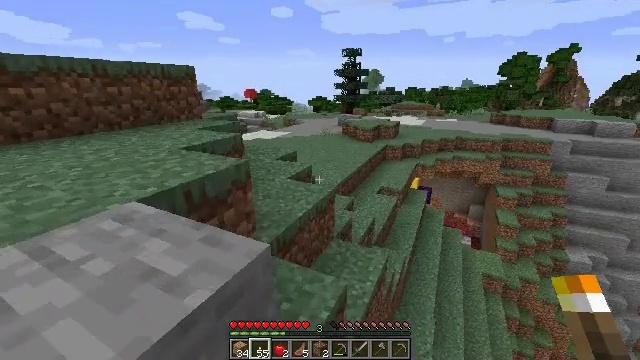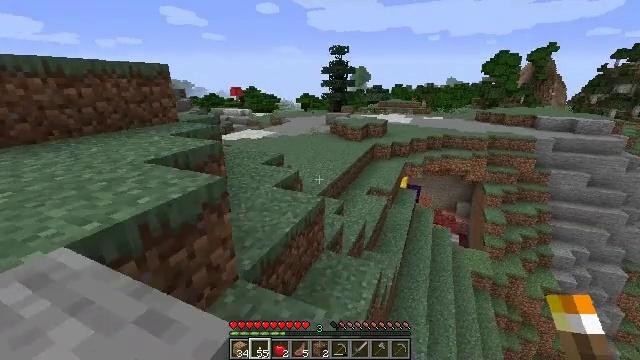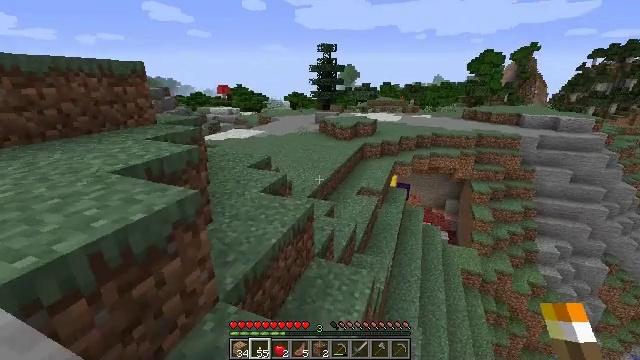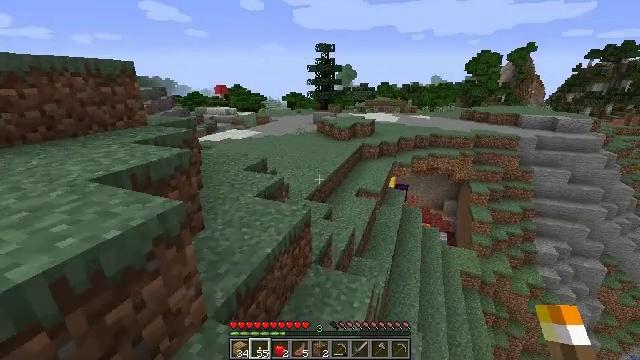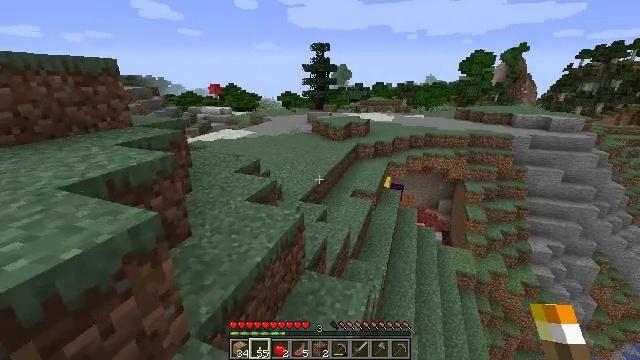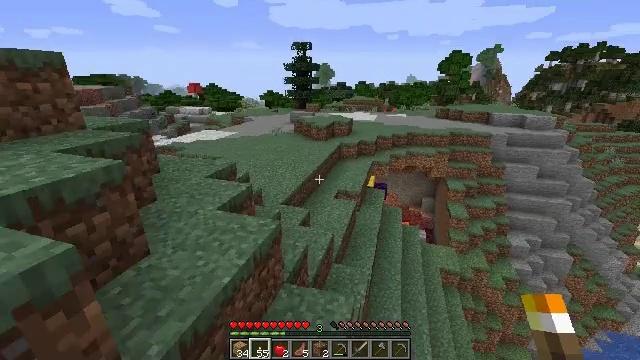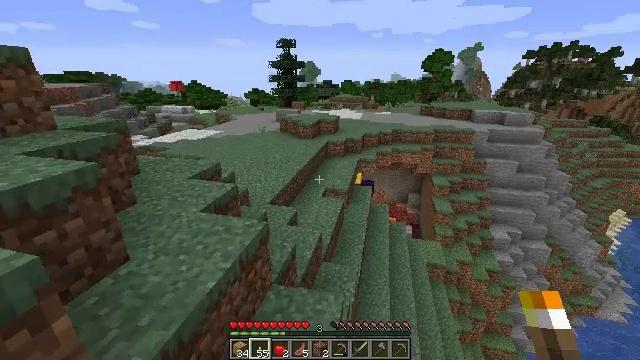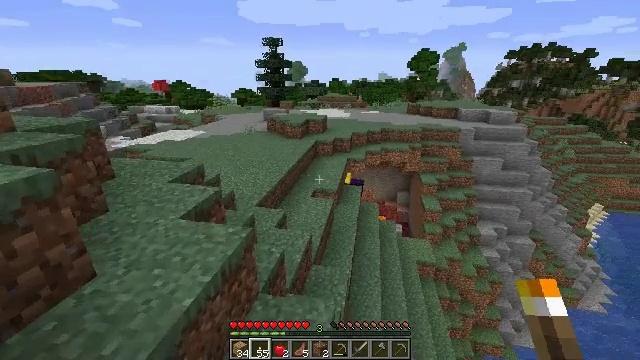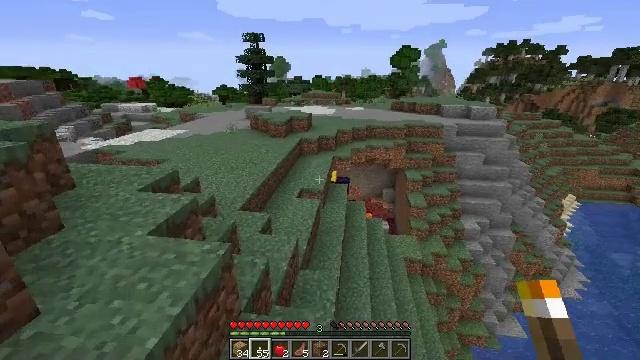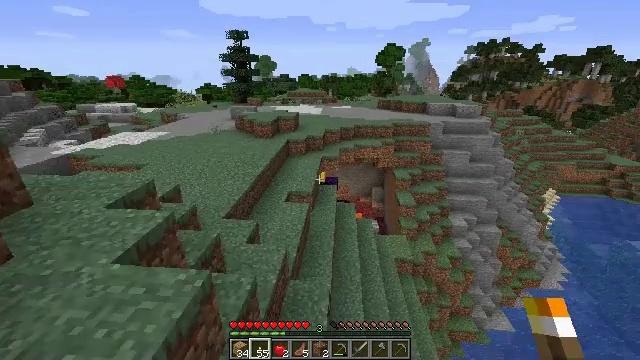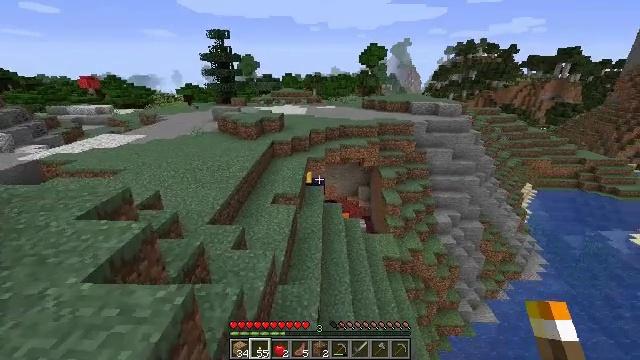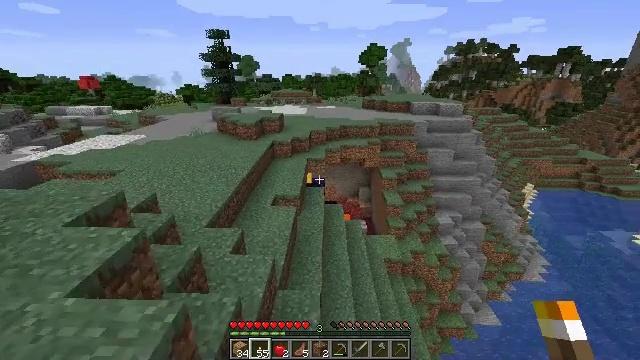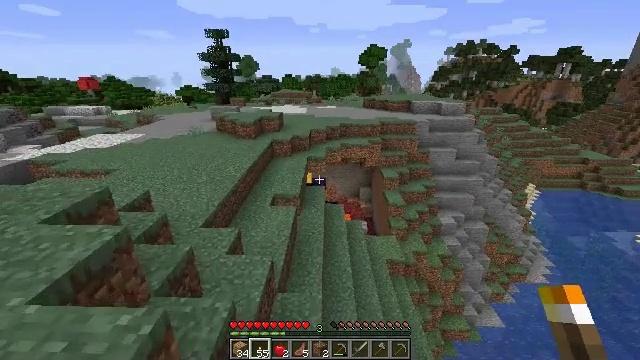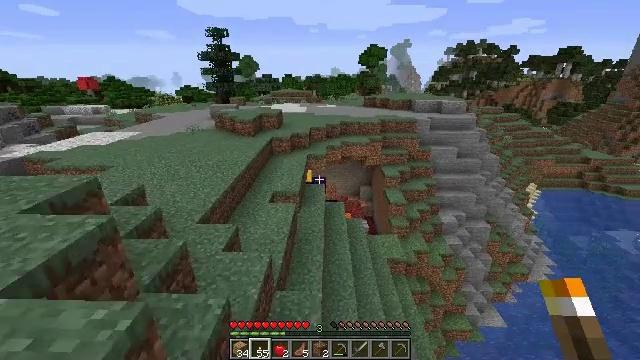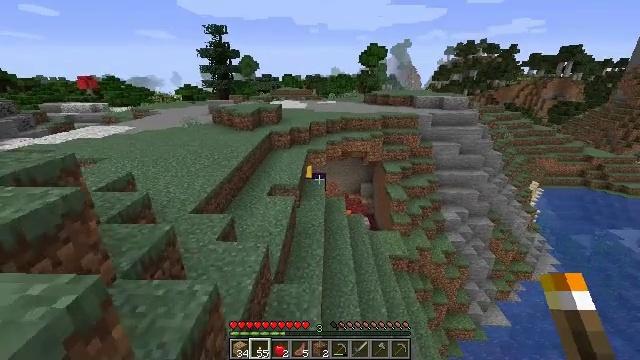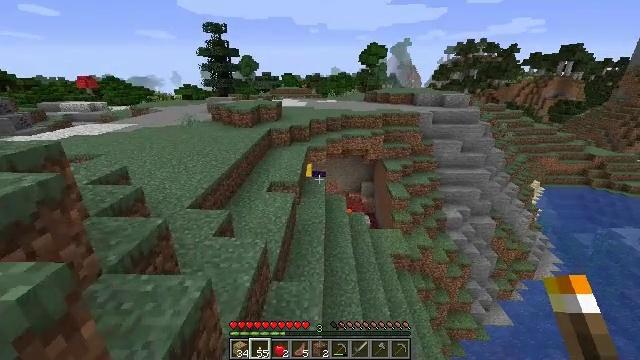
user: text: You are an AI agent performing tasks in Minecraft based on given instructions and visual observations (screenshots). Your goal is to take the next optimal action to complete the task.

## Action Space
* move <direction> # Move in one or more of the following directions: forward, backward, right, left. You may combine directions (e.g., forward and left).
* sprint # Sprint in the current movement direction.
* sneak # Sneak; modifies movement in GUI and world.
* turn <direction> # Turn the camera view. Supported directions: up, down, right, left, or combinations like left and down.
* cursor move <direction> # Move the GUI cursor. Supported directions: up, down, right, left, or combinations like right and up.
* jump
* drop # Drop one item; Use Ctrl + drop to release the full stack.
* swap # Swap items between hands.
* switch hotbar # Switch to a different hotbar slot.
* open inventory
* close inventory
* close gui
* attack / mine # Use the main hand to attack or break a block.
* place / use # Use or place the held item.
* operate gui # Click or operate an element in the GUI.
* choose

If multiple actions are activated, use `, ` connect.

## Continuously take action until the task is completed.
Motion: motion action
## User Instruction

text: Dig up netherrack with a pickaxe.
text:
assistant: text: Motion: move forward, turn right
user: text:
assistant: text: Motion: move forward, turn right
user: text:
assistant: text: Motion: move forward
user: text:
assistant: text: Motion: move forward, turn right
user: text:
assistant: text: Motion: move forward, turn right
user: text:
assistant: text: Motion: move forward, turn right
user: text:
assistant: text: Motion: move forward, turn right
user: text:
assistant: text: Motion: move forward, turn right
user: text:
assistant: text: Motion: move forward, turn right
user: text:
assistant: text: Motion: move forward, turn right
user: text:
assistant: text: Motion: move forward
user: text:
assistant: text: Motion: move forward
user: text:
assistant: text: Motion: move forward
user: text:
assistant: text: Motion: move forward
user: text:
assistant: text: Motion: move forward
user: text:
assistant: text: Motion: move forward
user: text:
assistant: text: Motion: move forward
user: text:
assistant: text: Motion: move forward
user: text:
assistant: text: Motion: move forward
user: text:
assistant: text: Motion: move forward
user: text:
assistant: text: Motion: move forward
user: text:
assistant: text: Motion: move forward
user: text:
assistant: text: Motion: move forward
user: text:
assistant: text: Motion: move forward
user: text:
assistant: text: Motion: move forward
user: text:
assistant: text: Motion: move forward
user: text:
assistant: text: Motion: move forward
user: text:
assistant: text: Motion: move forward
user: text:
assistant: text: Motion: move forward
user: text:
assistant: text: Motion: move forward